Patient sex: M
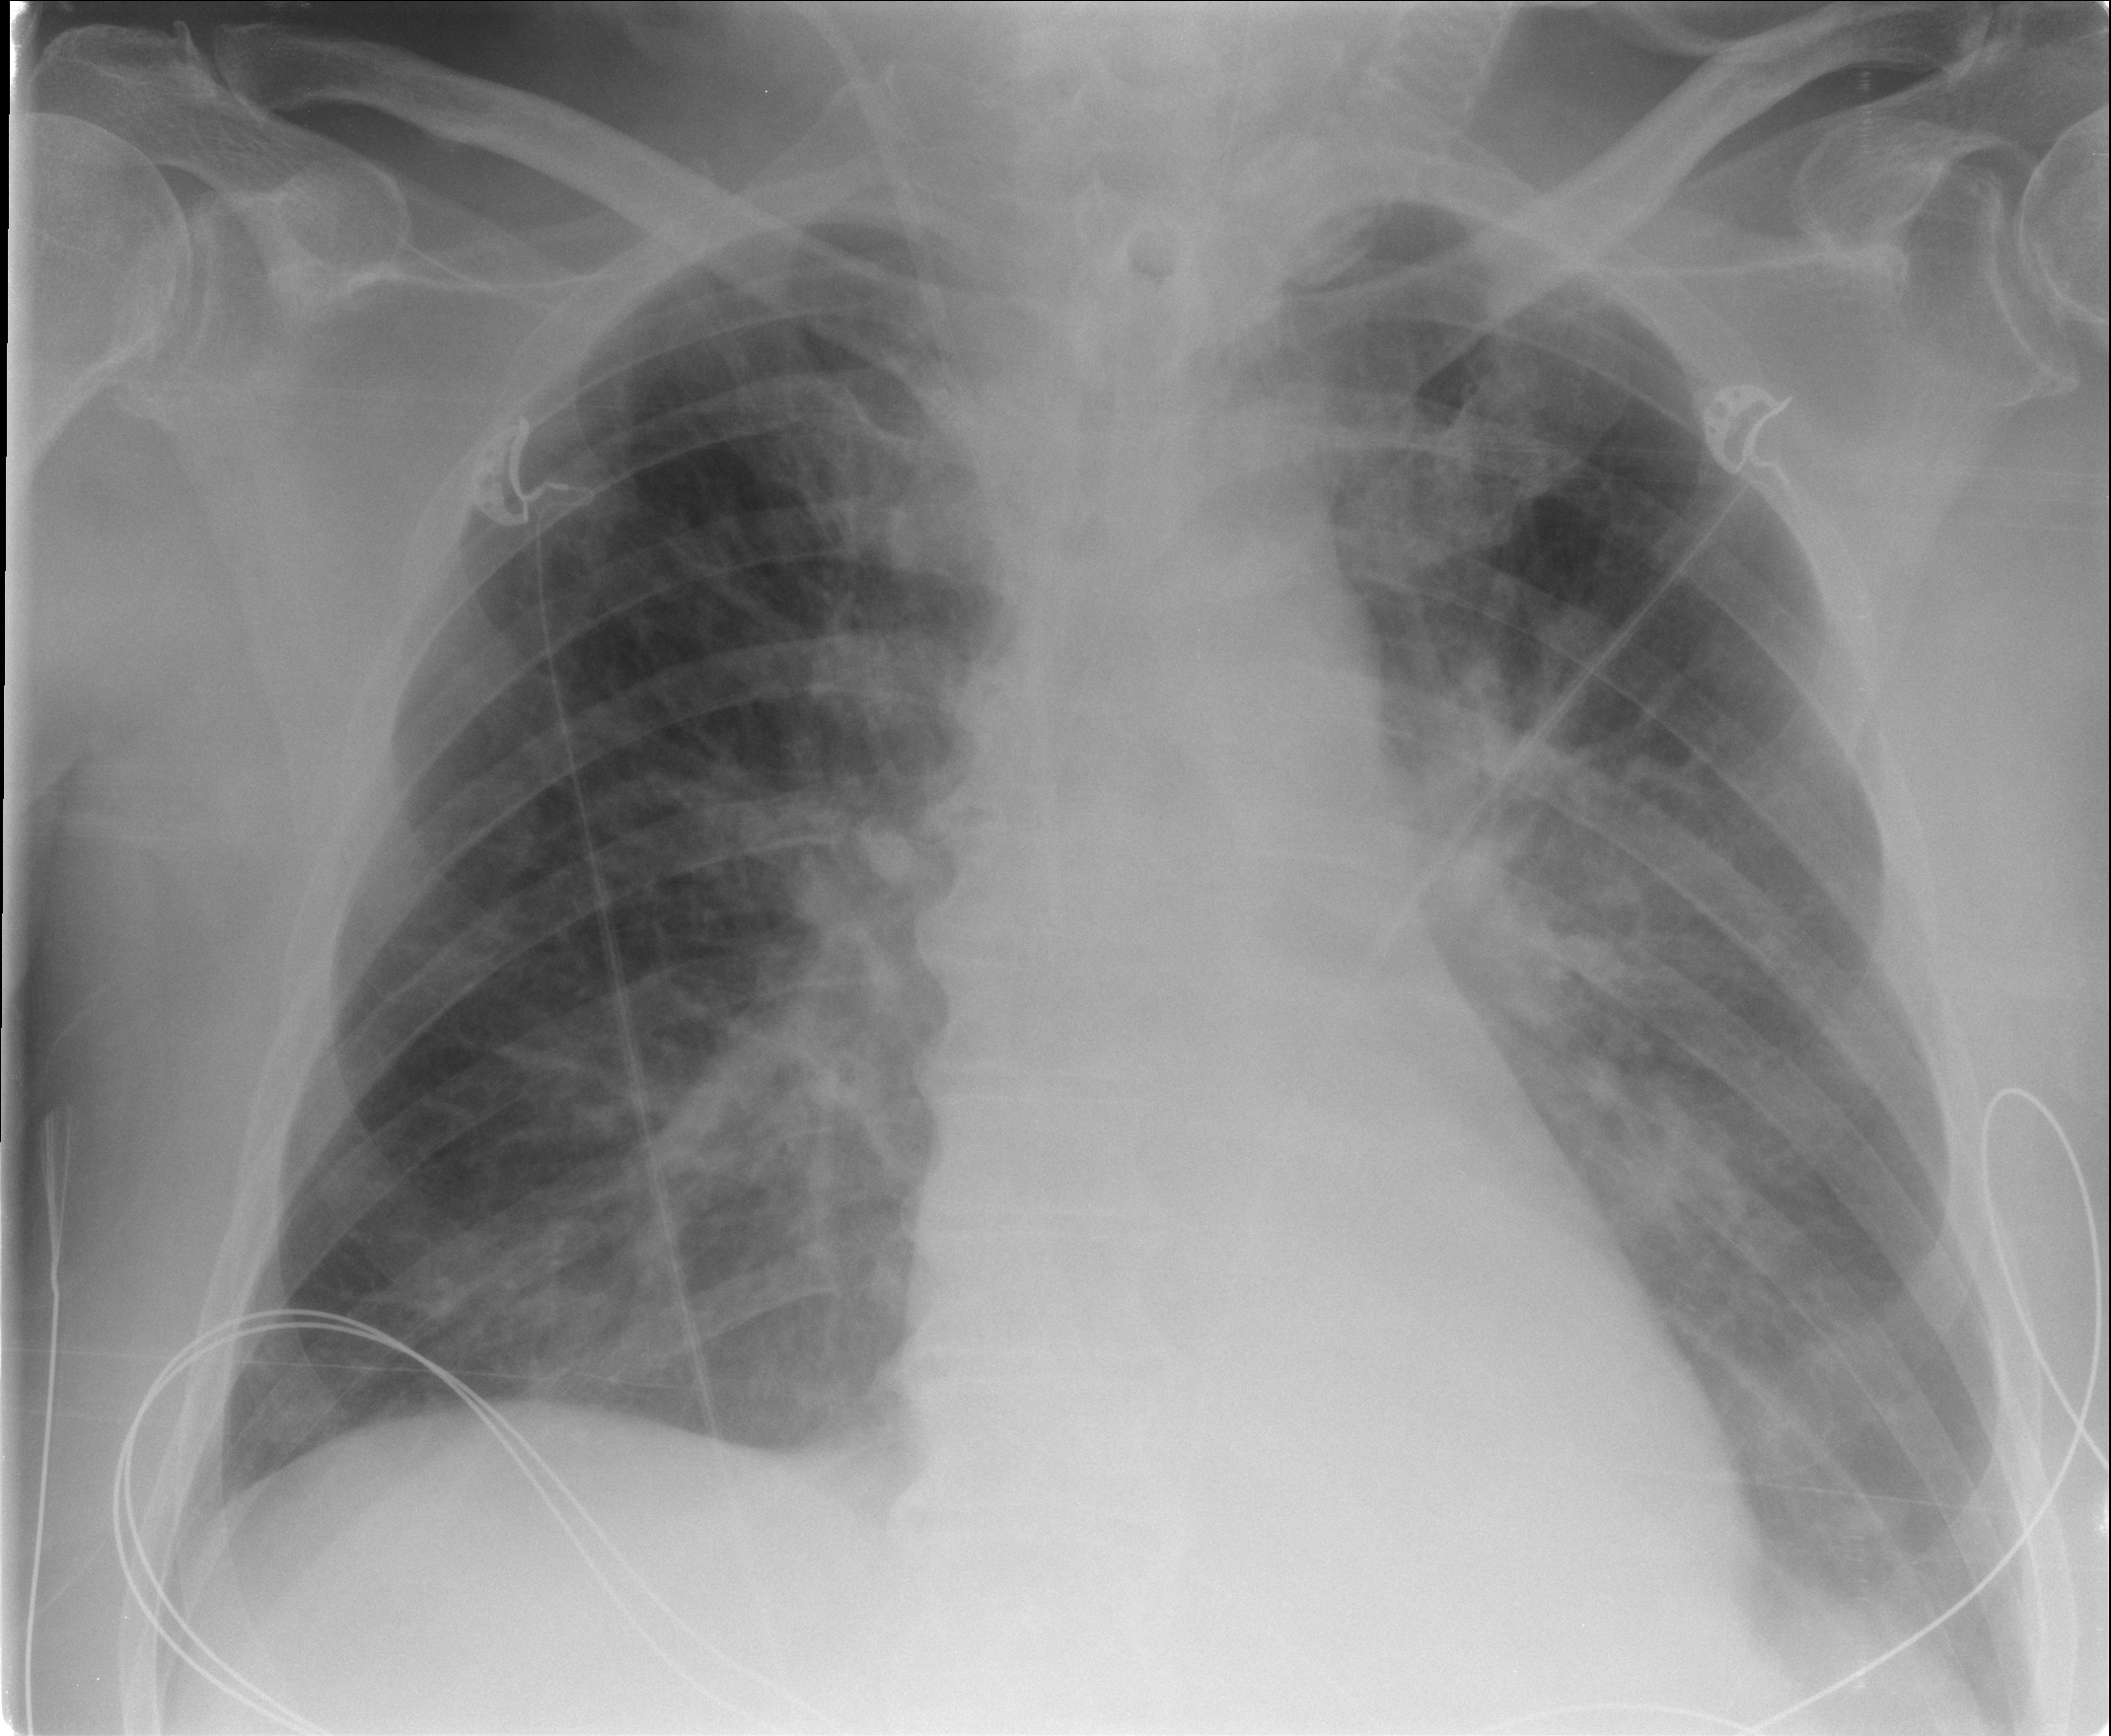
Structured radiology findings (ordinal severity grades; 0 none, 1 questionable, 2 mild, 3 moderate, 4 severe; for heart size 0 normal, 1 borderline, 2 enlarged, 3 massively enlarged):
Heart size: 0
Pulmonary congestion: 0
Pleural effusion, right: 0
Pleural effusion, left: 0
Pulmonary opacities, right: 2
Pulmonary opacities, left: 2
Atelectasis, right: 0
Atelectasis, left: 0